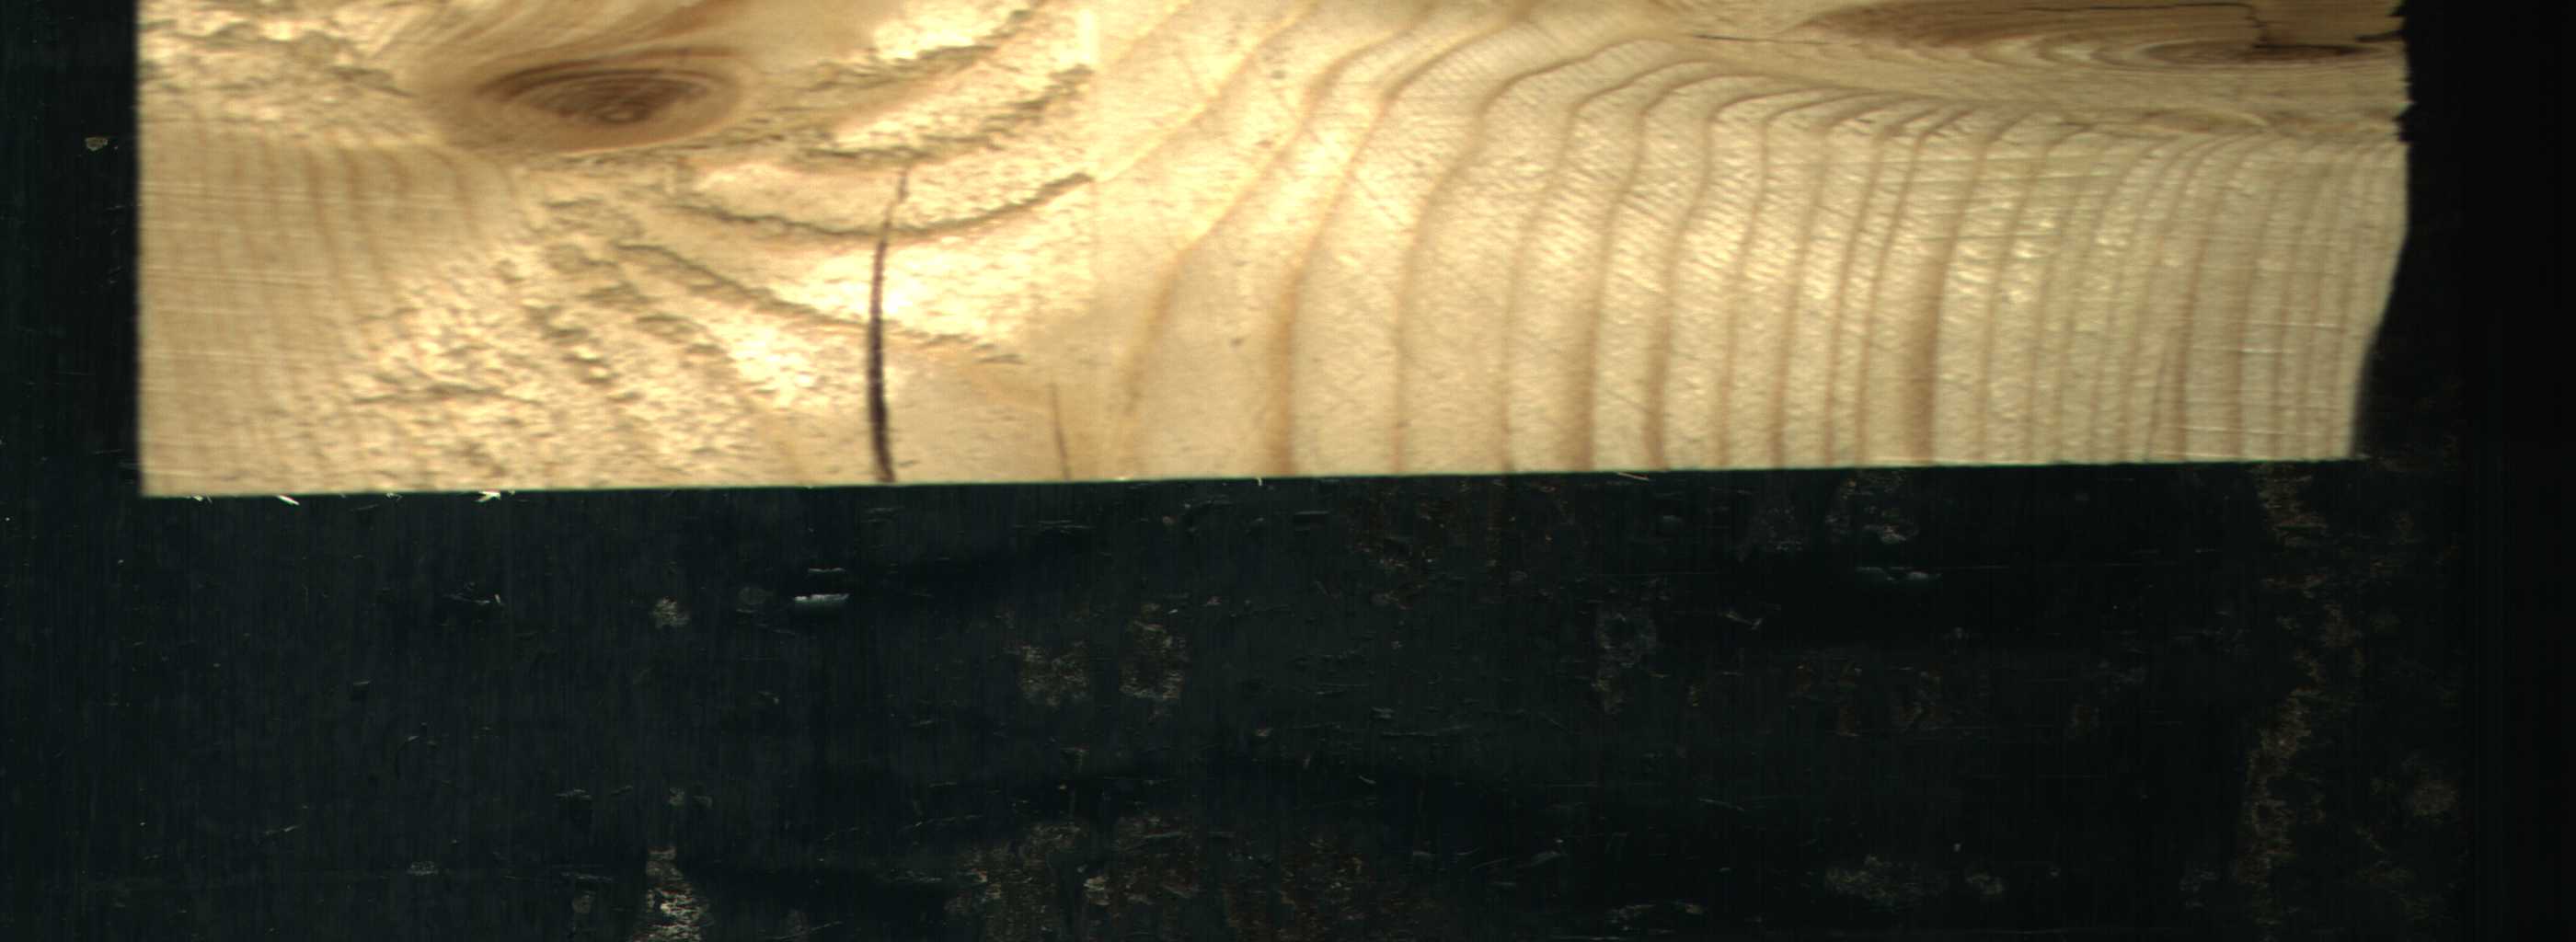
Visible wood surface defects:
Crack
Dead_Knot
Live_Knot
Live_Knot